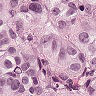
Metastatic tissue present: yes